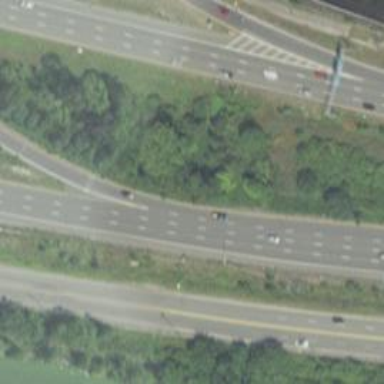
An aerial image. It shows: Asphalt motorway link.